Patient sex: F
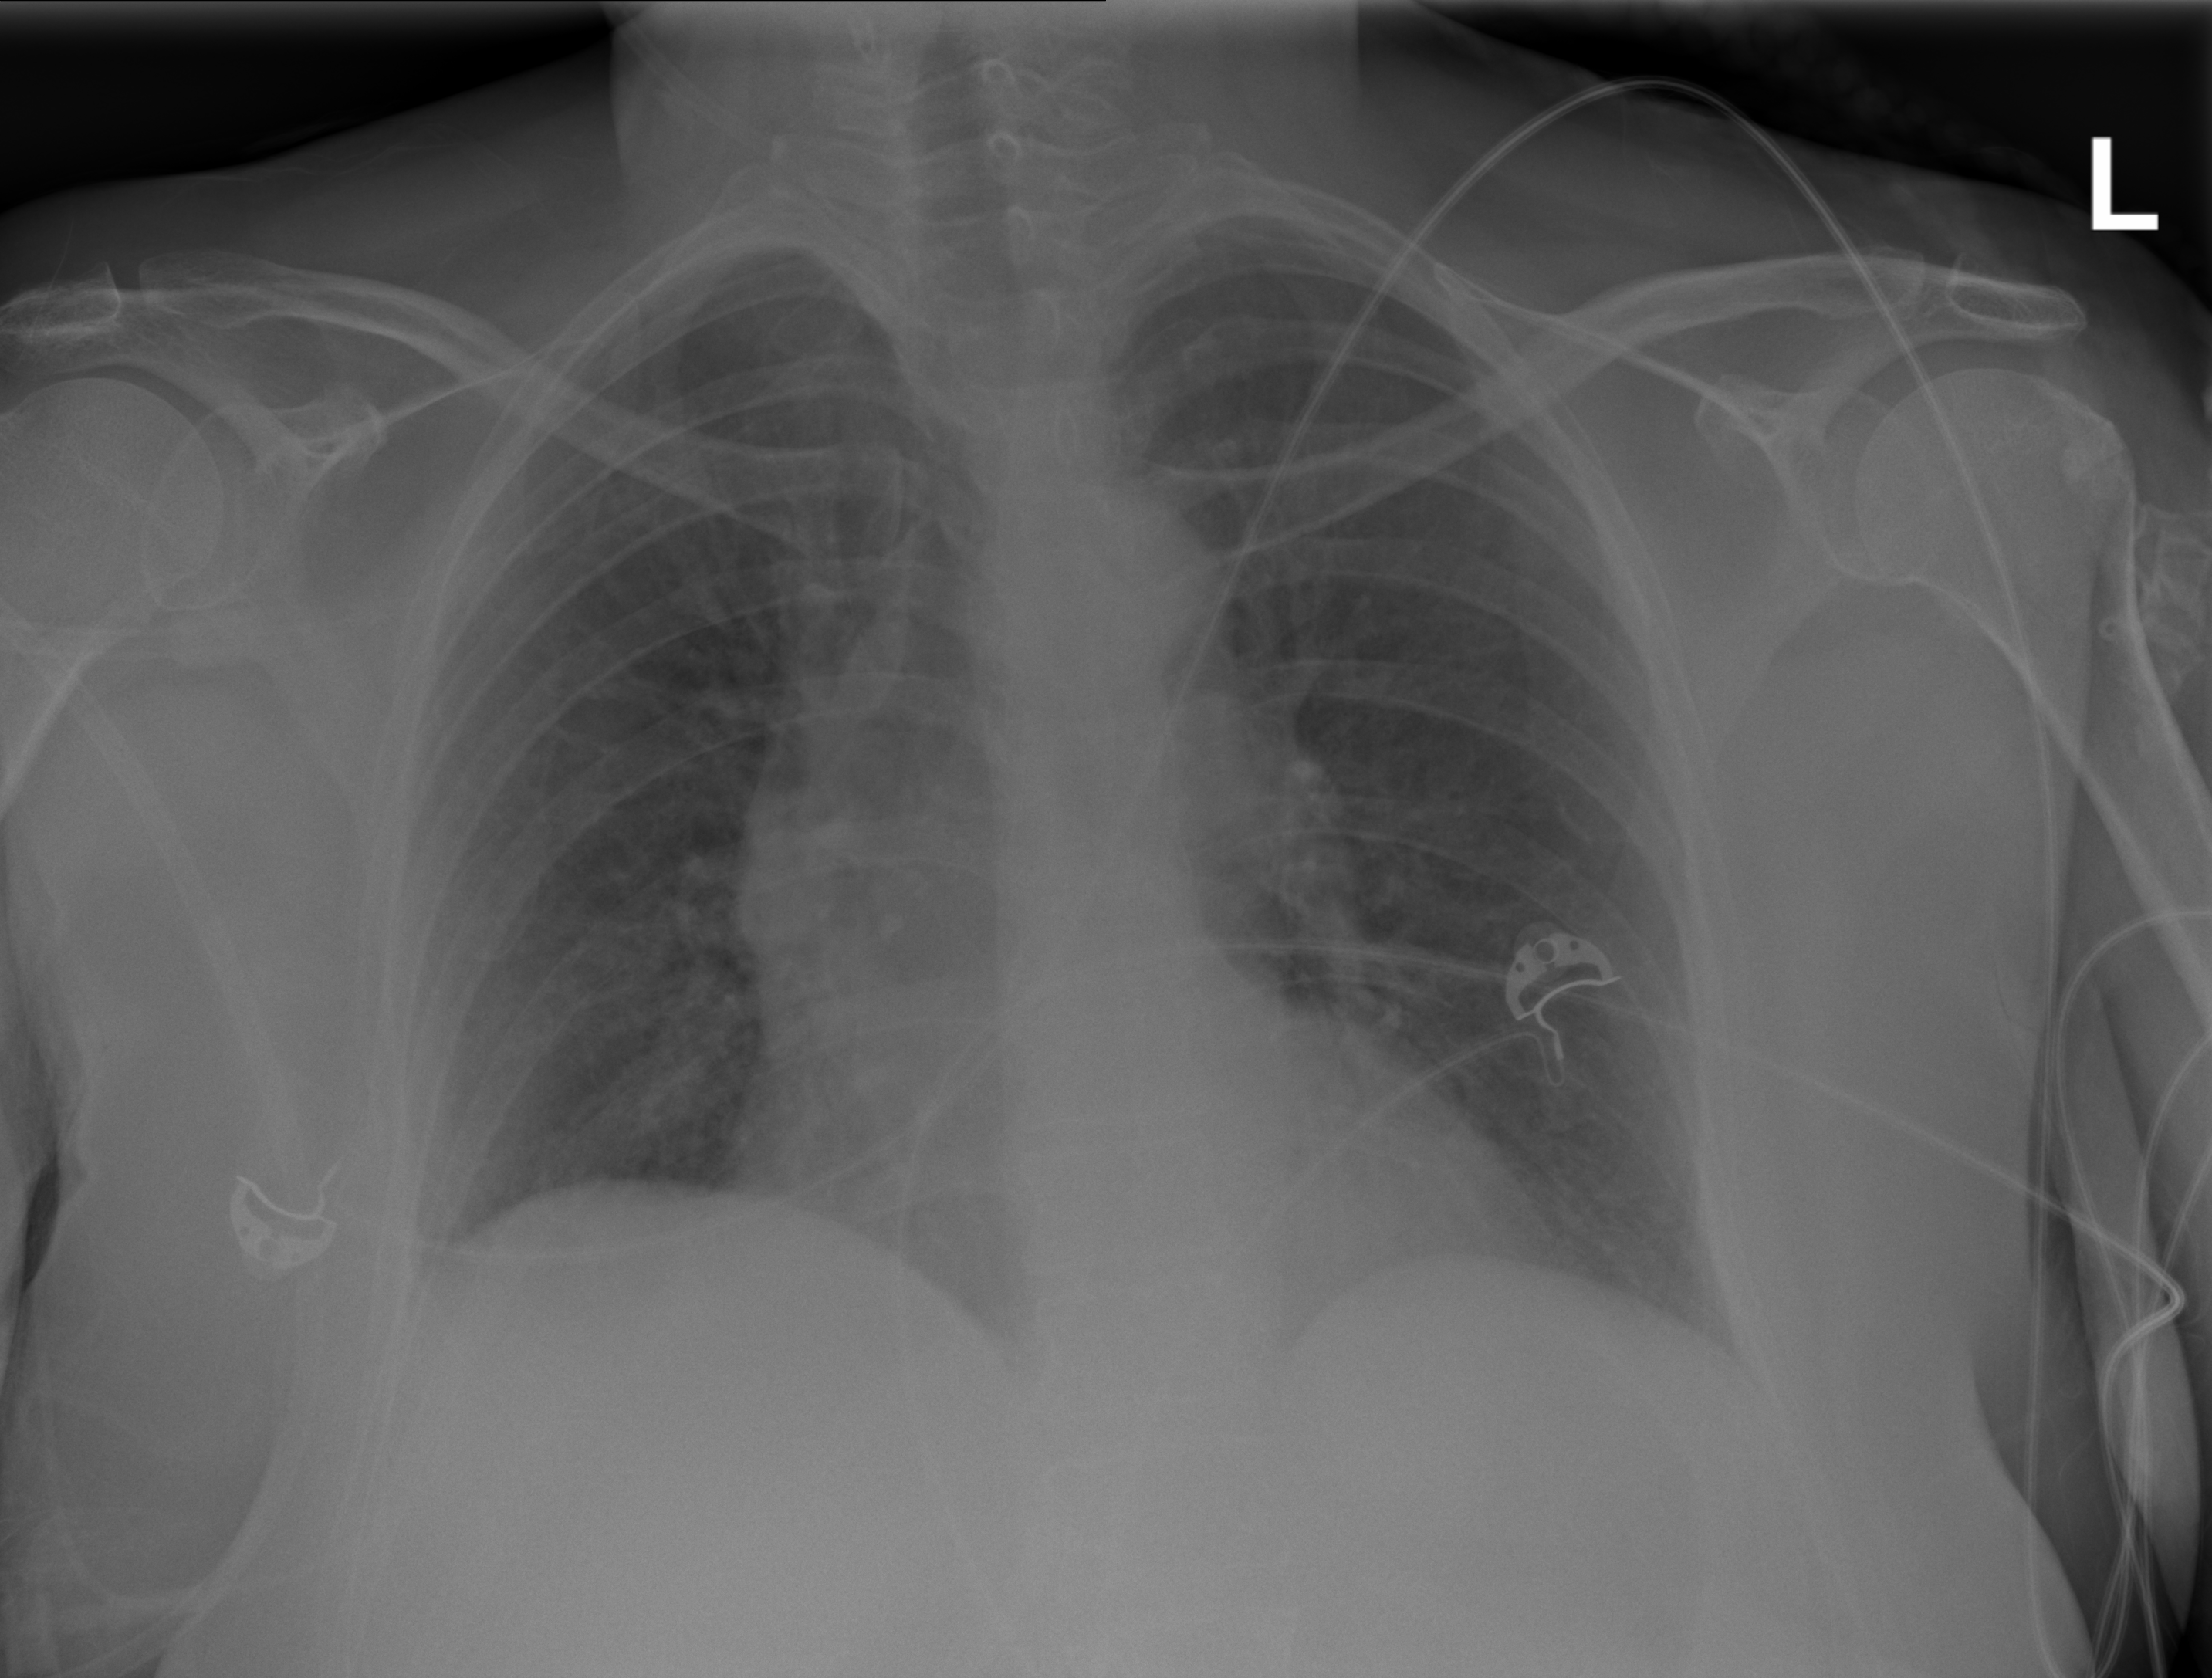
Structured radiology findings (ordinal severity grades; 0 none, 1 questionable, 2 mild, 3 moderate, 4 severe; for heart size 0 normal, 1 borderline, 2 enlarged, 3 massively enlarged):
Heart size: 2
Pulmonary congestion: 2
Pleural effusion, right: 0
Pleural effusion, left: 0
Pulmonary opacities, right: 0
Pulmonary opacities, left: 0
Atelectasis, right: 0
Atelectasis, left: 0